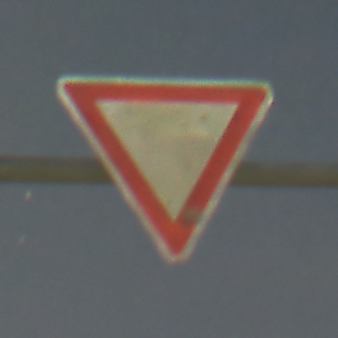
Verkehrszeichen: VorfahrtGewaehren
Umgebung: Outdoor, Urban
Tageszeit: Night
Wetter: PartlyCloudy
Licht: Artificial
Jahreszeit: NotSpecified
Kontrast: HighContrast